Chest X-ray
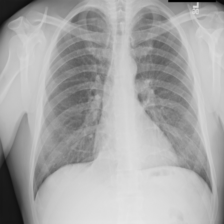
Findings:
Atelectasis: negative
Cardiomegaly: negative
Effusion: negative
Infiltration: negative
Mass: negative
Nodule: negative
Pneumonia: negative
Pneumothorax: negative
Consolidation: negative
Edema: negative
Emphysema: negative
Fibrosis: negative
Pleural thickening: negative
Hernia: negative